Aerial crown-view tile of a tropical tree (Barro Colorado Island, Panama), acquired 20250915:
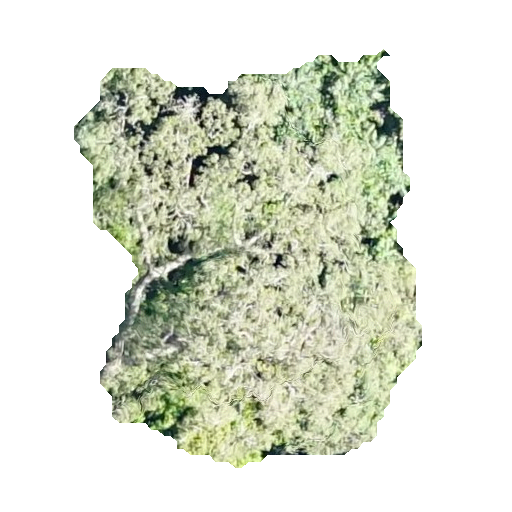
Species: Ceiba pentandra
GBIF accepted scientific name: Ceiba pentandra
Crown area: 157.624 m²